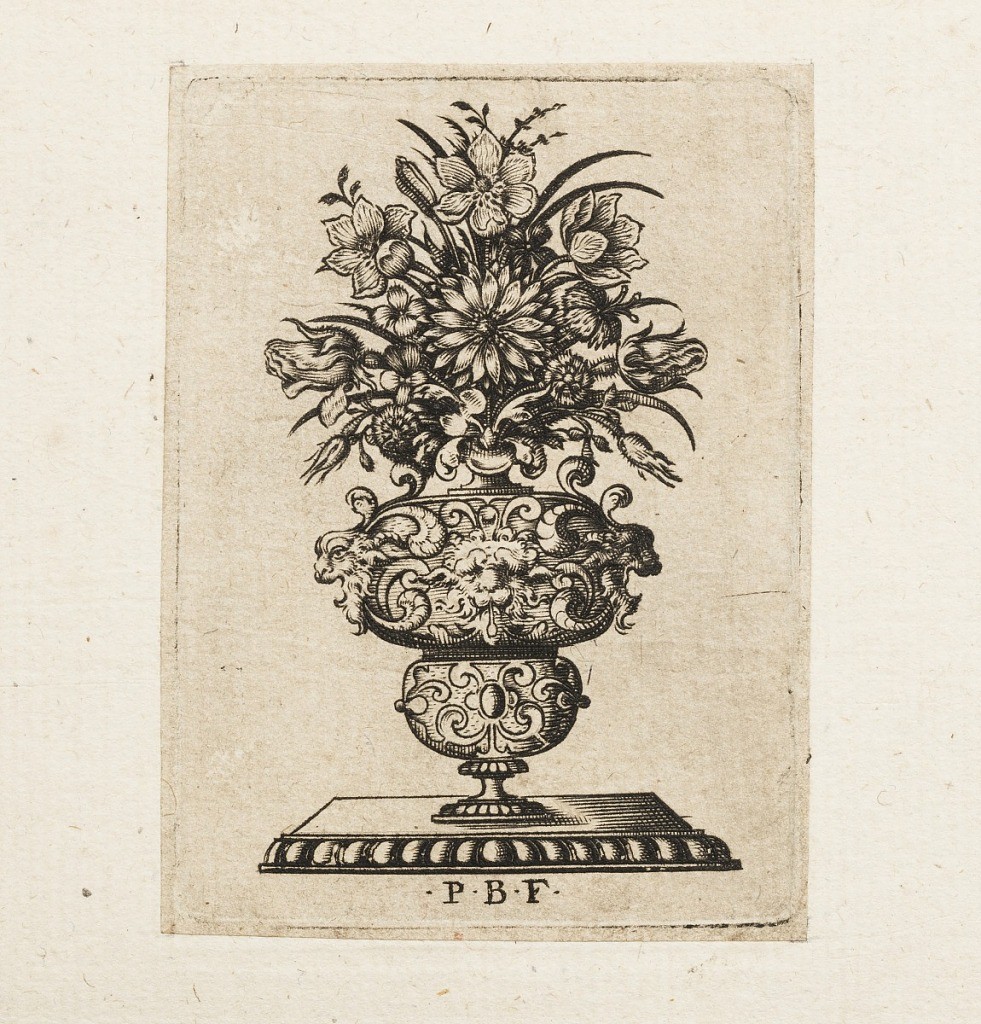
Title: Plate from Omnia Conando Docilis Solertia Vincit (A Docile Disposition will Conquers all Difficulty)
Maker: Paul Birckenhultz, German, 1561 - 1639
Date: Ca. 1600
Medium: Engraving on laid paper
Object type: Print
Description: Vertical rectangle showing a vase with three fantastic masks containing a symmetrical floral arrangement. The vase stand on a table with gadrooning.